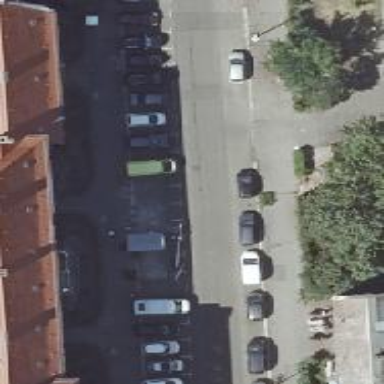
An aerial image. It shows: Residential road with asphalt surface and sidewalks on both sides. There is parallel parking on the left side of the road and street-side parking on the right side. The sidewalk surface is made of sett.